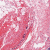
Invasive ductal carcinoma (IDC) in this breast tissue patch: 0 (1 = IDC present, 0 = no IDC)